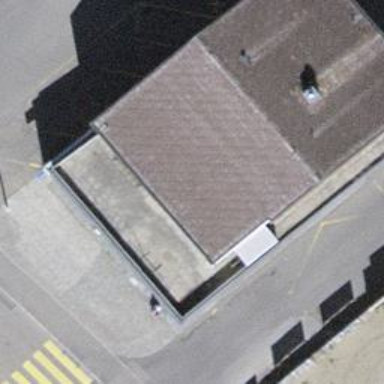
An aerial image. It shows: Post office.